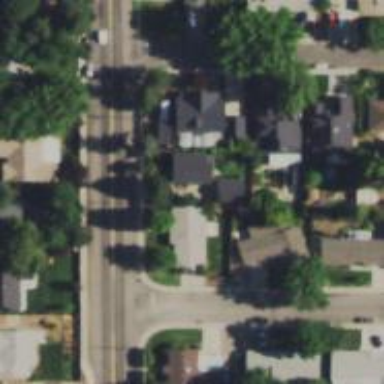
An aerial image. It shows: Neighborhood.